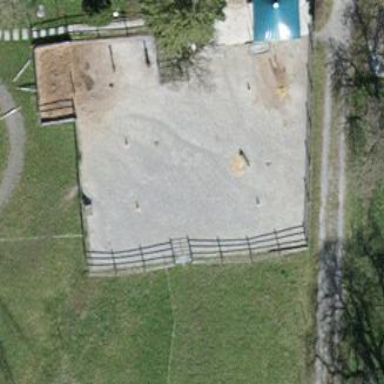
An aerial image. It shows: Equestrian pitch for leisure land activities.